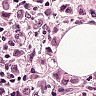
Metastatic tissue present: yes